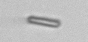
Label: fiber